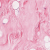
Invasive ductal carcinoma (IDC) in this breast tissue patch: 0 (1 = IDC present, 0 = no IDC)